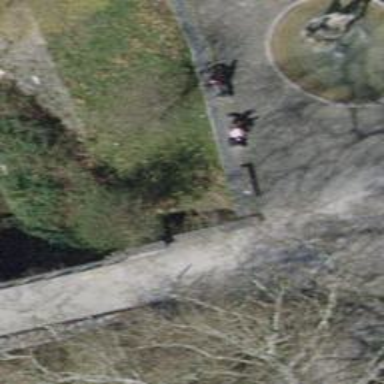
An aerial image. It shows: Bench for seating.